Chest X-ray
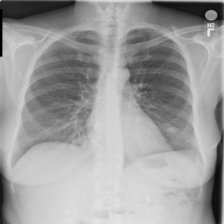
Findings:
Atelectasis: negative
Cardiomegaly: negative
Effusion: negative
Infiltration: negative
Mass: negative
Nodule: negative
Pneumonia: negative
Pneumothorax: negative
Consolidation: negative
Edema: negative
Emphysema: negative
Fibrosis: negative
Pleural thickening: negative
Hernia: negative